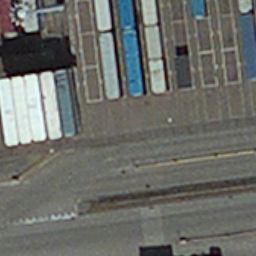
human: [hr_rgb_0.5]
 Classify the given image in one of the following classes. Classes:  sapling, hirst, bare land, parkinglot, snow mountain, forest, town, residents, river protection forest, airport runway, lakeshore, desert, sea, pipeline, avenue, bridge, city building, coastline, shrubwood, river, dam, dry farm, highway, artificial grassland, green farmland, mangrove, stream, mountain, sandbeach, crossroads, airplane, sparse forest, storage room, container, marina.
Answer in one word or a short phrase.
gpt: container